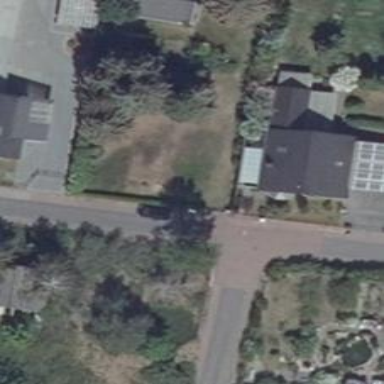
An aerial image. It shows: Asphalt road in living street with no sidewalks.